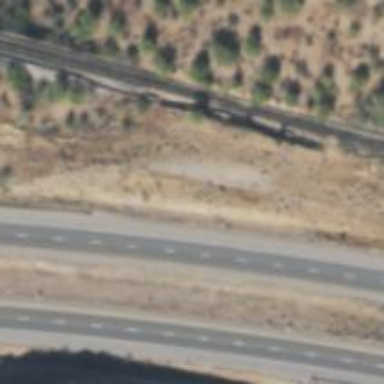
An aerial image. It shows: This image shows trunk highway that functions as expressway.